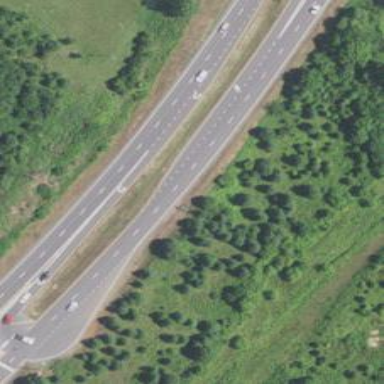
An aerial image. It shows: Trunk highway.